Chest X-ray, PA view. Patient: 78 years old, sex F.
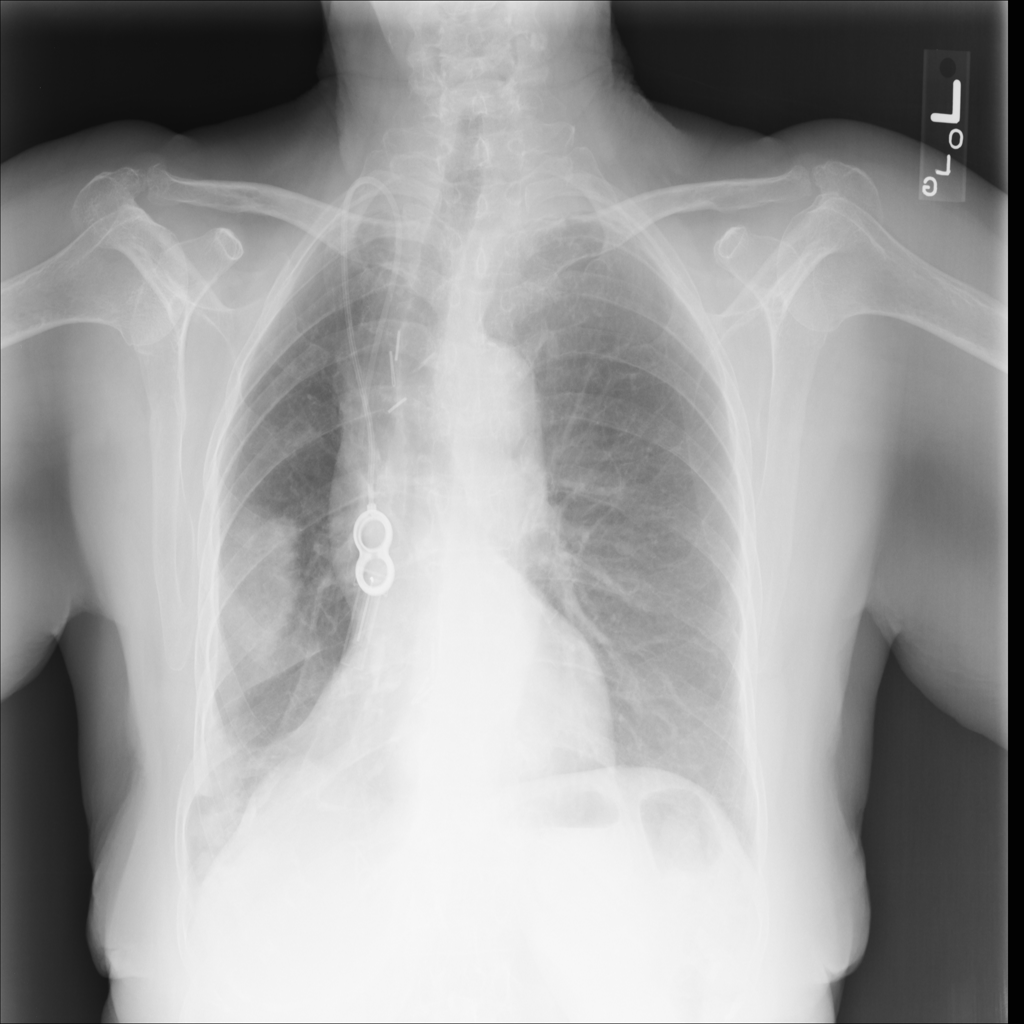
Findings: Infiltration, Mass